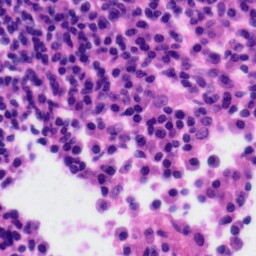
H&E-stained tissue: Tonsil